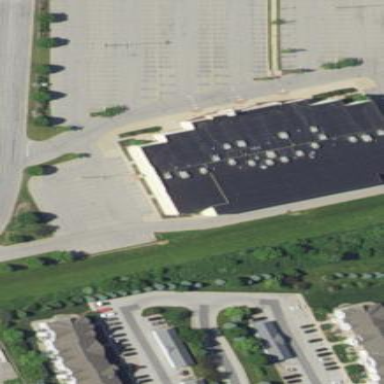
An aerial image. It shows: Retail building that includes cinema.